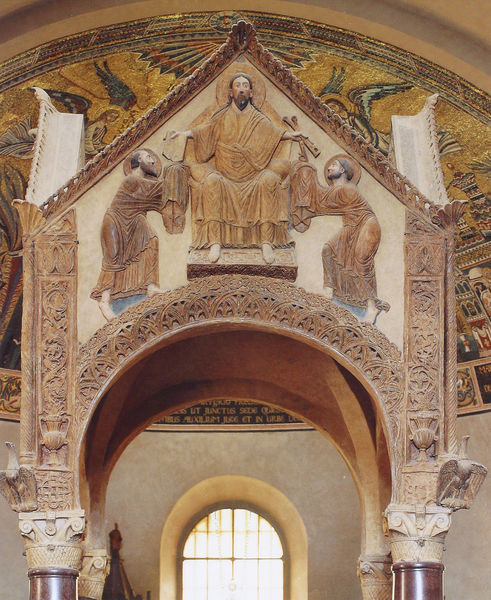
Titel: Hochaltarziborium
Standort: Mailand, S. Ambrogio (EU - I)
Schlagwörter: adler, gott, fenster, licht, säule, ornament, spitze, kirche, decke, schrift, bogen, giebel, thron, tor, foto, fotografie, mosaik, heiligenschein, christus, jesus, mittelalter, romanik, baldachin, tempel, heilige, schlüssel, jünger, heilig, petrus, grabmal, tympanon, gottvater, orthodox, rollwerk, korinthisches kapitell, arkantusblatt, 900, 1000